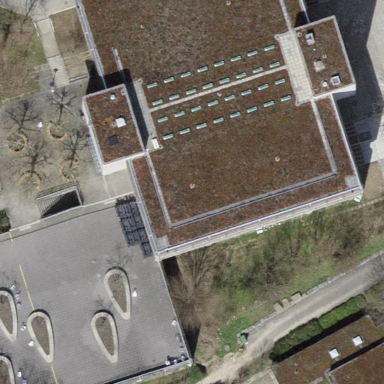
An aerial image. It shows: University building.